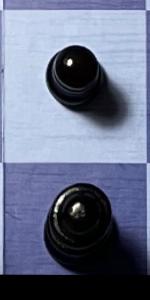
Label: Queen_Black